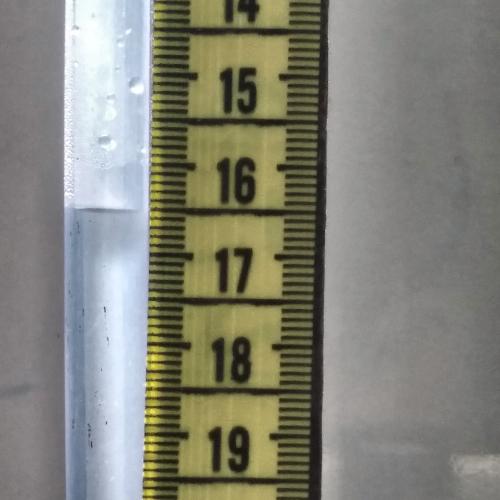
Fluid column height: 16.5 cm